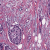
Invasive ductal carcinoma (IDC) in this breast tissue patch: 1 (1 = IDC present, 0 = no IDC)